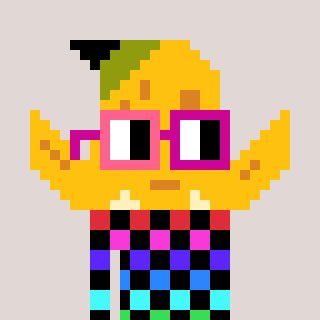
a pixel art character with square pink and red glasses, a banana-shaped head and a foggrey-colored body on a warm background